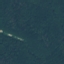
Label: Forest